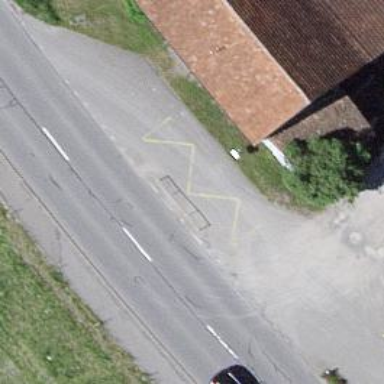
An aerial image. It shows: Bus stop with platform for public transport.